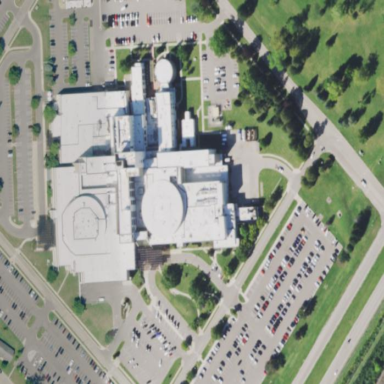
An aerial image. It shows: Healthcare facility identified as hospital.